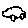
Label: car